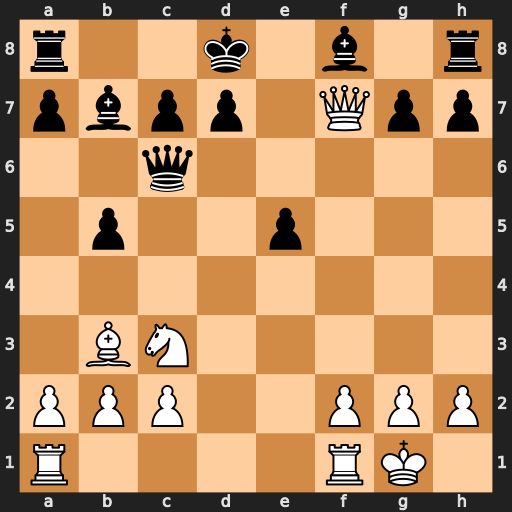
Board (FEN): r2k1b1r/pbpp1Qpp/2q5/1p2p3/8/1BN5/PPP2PPP/R4RK1
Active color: w
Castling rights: -
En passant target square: -
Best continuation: Bd5 Qf6 Qxf6+ gxf6 Bxb7